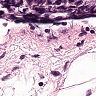
Metastatic tissue present: no